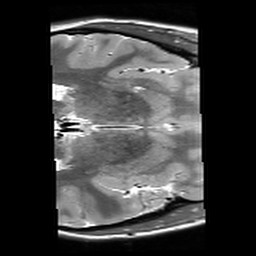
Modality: T2starw
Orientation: axial
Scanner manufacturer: siemens
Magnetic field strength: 3 T
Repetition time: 9.86 s
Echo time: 0.05 s